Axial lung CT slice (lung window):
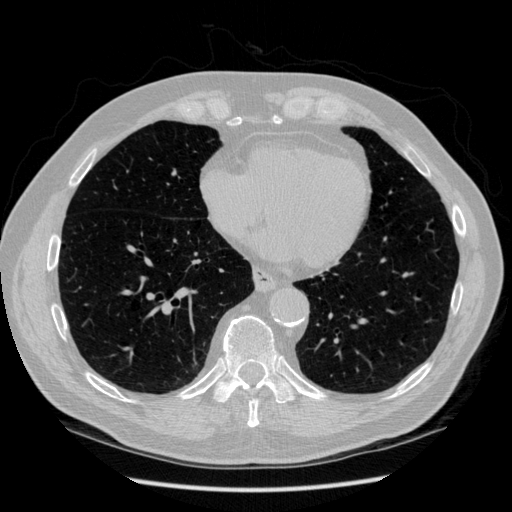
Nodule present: no